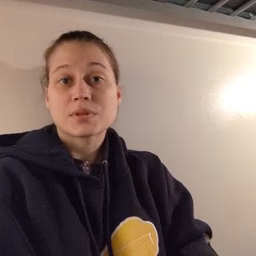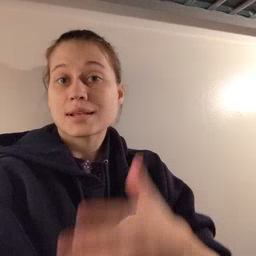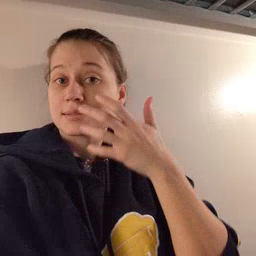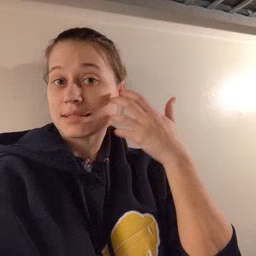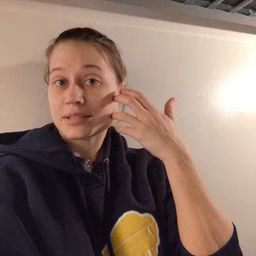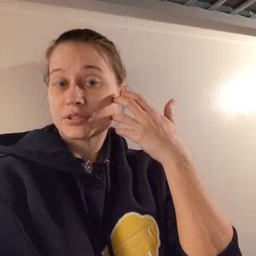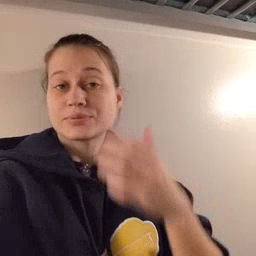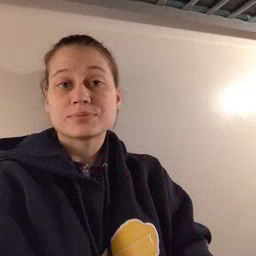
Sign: tiger